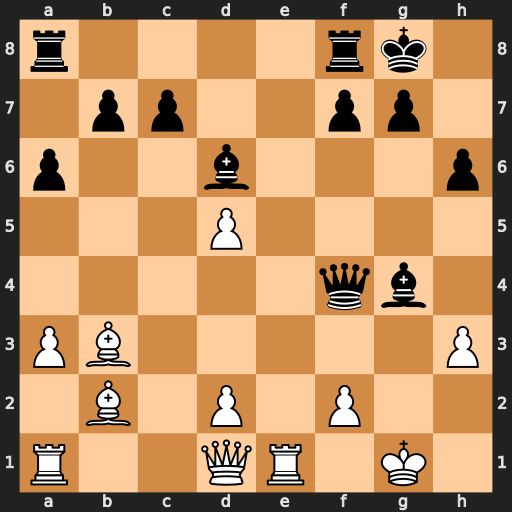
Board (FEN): r4rk1/1pp2pp1/p2b3p/3P4/5qb1/PB5P/1B1P1P2/R2QR1K1
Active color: w
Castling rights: -
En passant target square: -
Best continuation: Qxg4 Qxg4+ hxg4